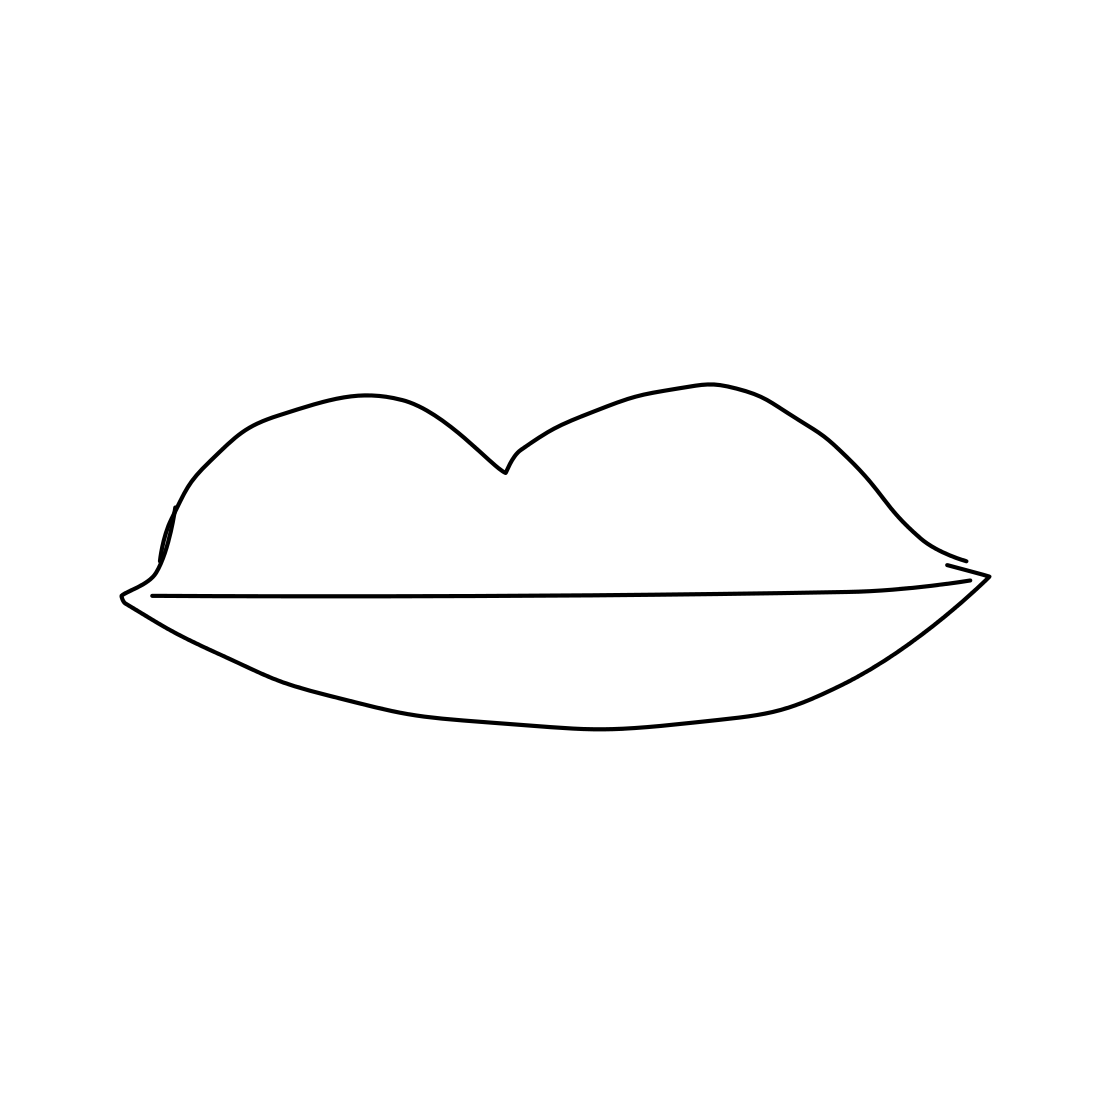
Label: mouth